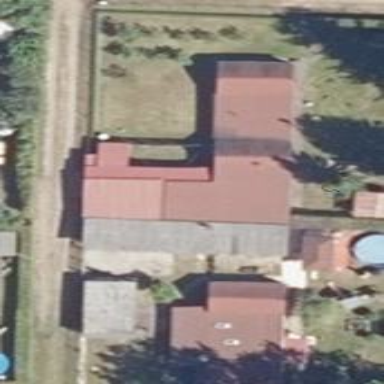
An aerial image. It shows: Detached building with gabled roof.